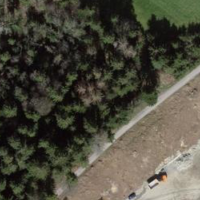
EUNIS habitat code: 44
Species observed at this site:
Galeopsis tetrahit